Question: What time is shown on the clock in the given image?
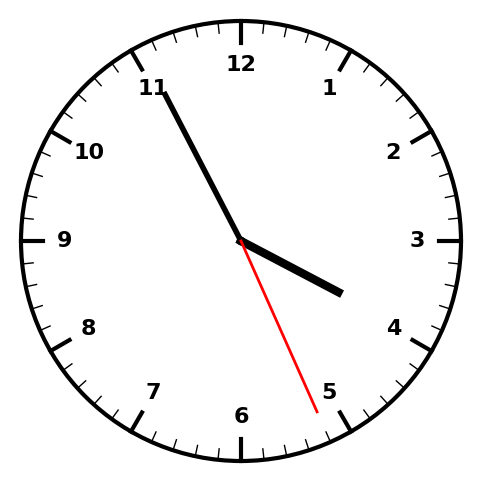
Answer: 03:55:26